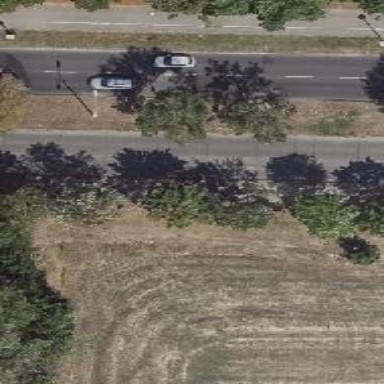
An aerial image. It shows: Avenue of deciduous broadleaved trees.